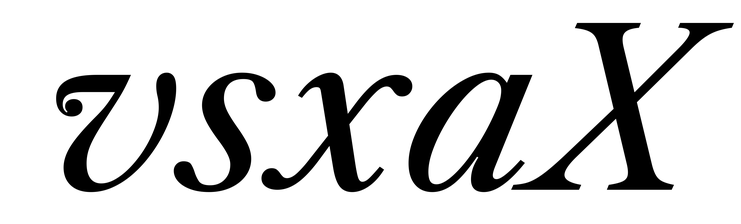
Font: LibreCaslonText-Italic_Italic